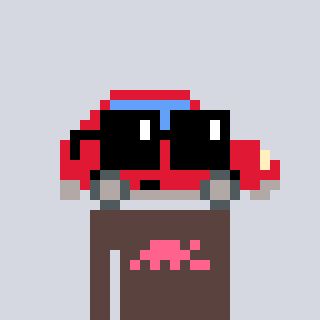
a pixel art character with square black sunglasses, a car-shaped head and a darkbrown-colored body on a cool background